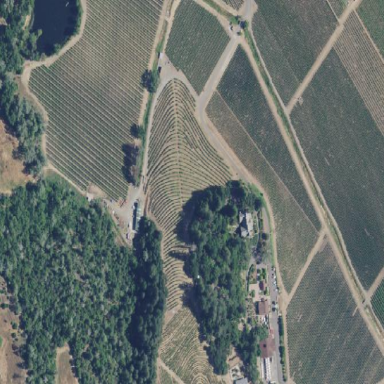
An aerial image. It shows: Vineyard where grapes are grown.